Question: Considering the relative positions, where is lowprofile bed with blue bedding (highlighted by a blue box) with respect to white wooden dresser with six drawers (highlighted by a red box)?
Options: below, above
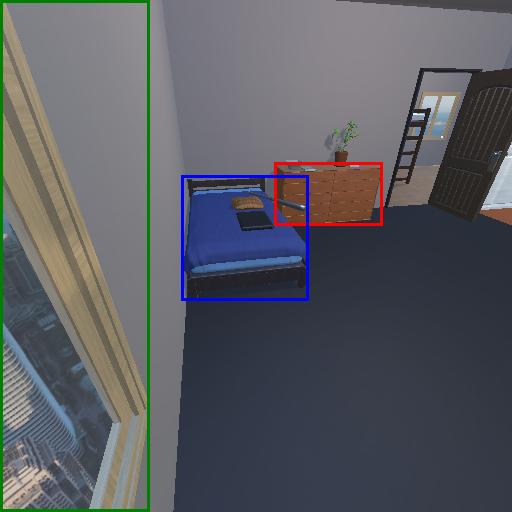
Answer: below